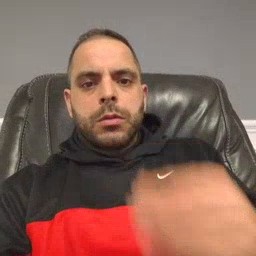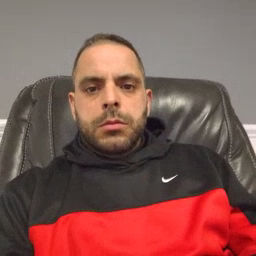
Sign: story